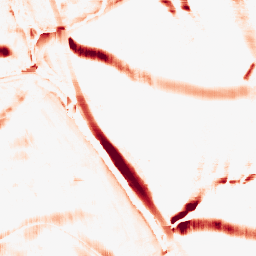
Category: morphological
Decomposition family: morphological_square
Decomposition parameters: operation: opening
size: 20
Upsampling method: quintic
Upsampling parameters: scale: 4
Upsampling scale: 4